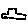
Label: car